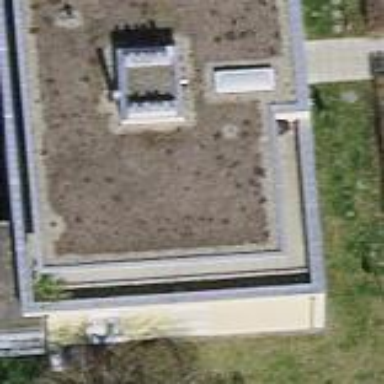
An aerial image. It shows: Building with flat roof.